Aerial crown-view tile of a tropical tree (Barro Colorado Island, Panama), acquired 20250317:
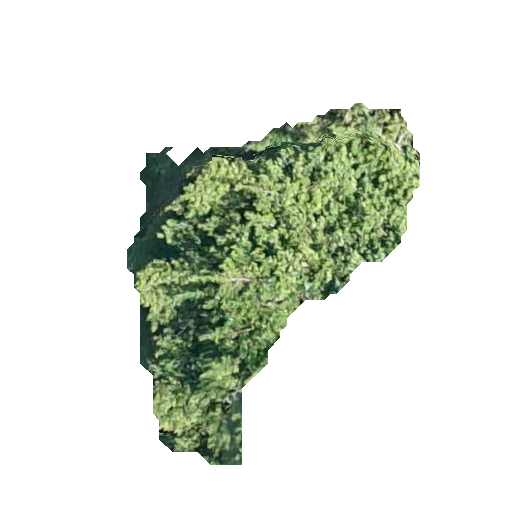
Species: Virola surinamensis
GBIF accepted scientific name: Virola surinamensis
Crown area: 88.566 m²